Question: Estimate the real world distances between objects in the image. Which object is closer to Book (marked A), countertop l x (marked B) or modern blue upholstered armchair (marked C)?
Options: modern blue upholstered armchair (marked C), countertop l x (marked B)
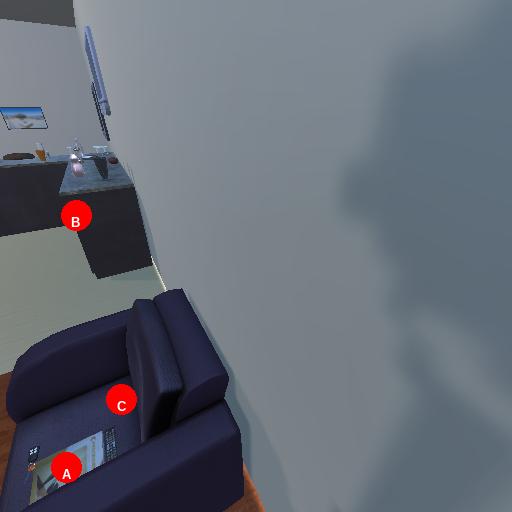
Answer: modern blue upholstered armchair (marked C)